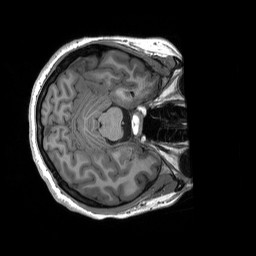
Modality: T1w
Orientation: axial
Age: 23
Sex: female
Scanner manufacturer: siemens
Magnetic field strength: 3 T
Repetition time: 2.53 s
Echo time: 0.00227 s